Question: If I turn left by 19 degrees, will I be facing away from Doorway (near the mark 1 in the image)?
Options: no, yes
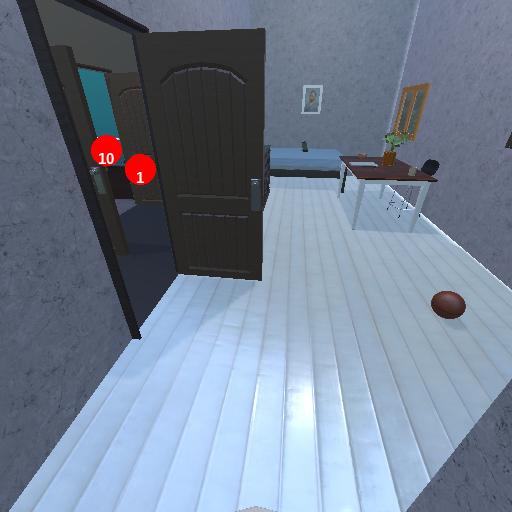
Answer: no